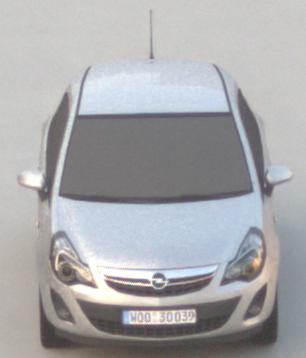
Make: Opel
Model: Corsa 1.2
Detailed model: Corsa (D)
Model produced from: 2011/01
Model produced until: 2014/08
Doors: 3
Color: white
Road condition: dry road
Daytime: sunrise or sunset
Contrast: low contrast